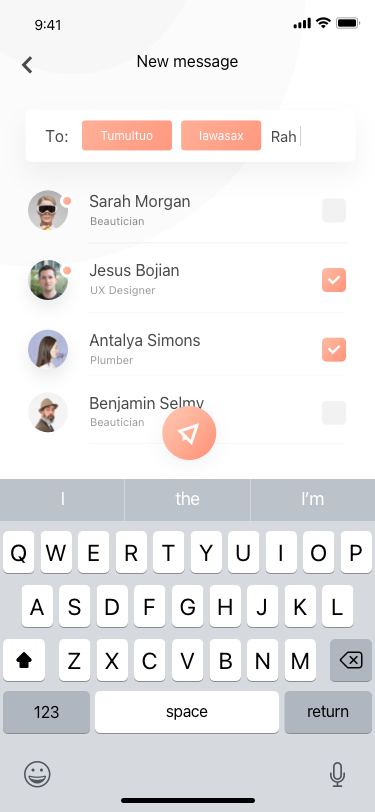
Text in this UI design:
Rah
Tumultuo
Iawasax
To:
New message
Beautician
Benjamin Selmy
UX Designer
Jesus Bojian
Beautician
Sarah Morgan
Plumber
Antalya Simons